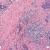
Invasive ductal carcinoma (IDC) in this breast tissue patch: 1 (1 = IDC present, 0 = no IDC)